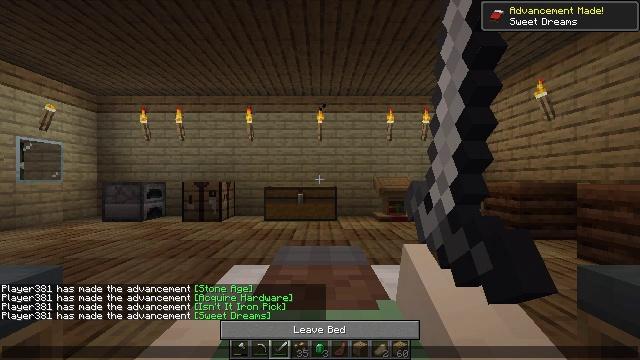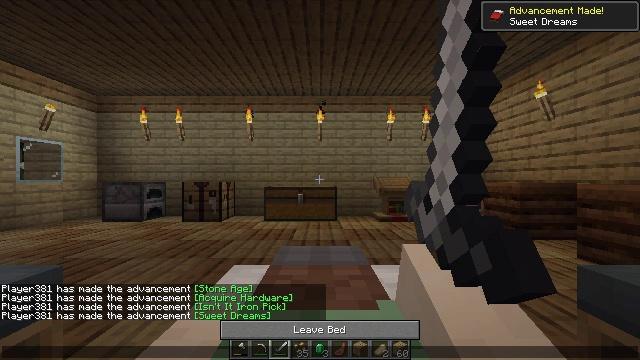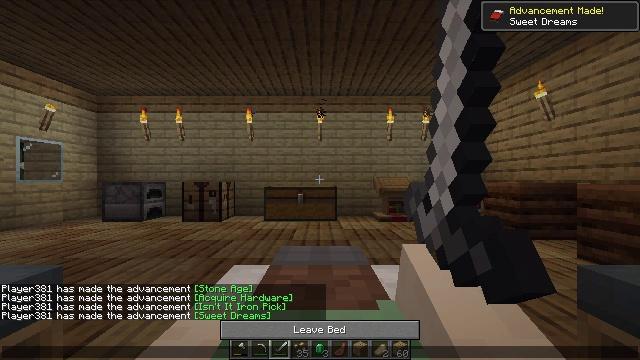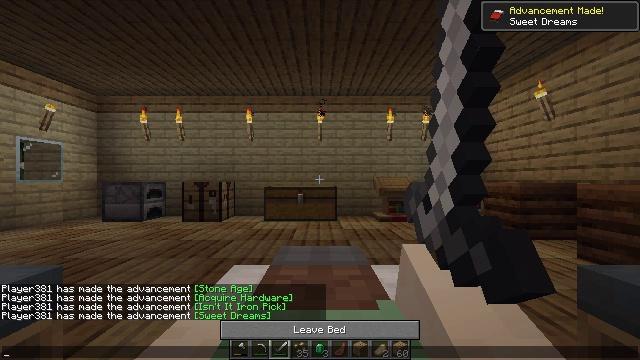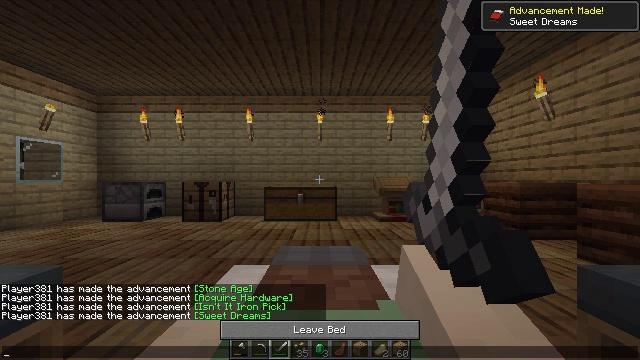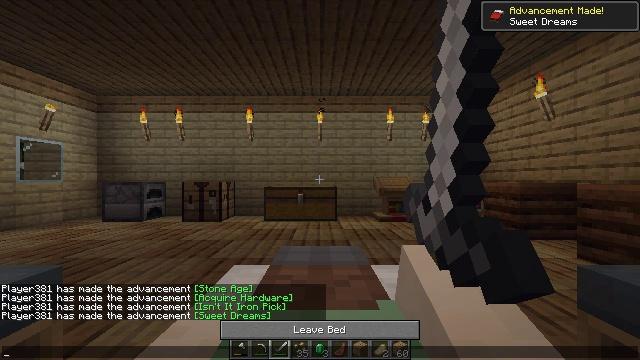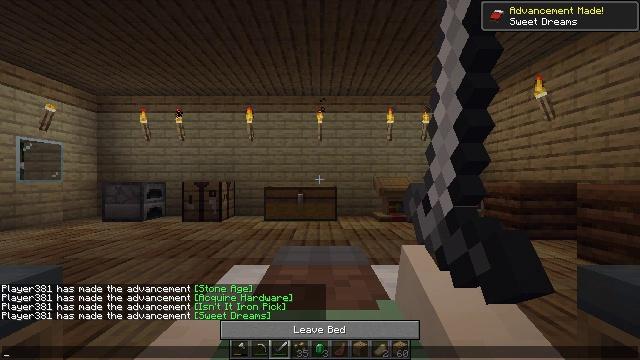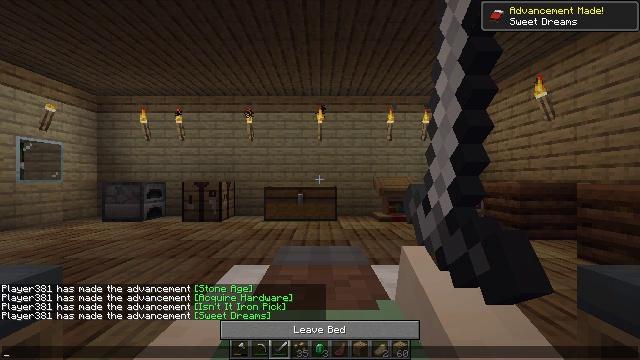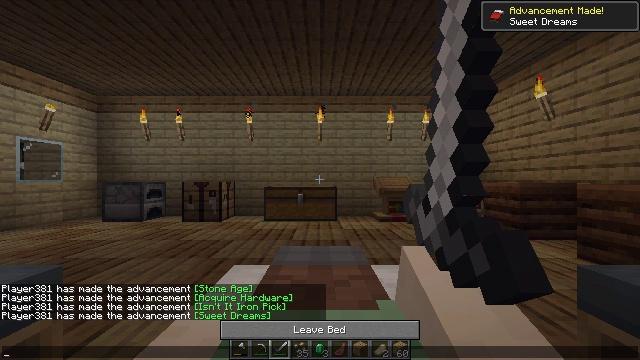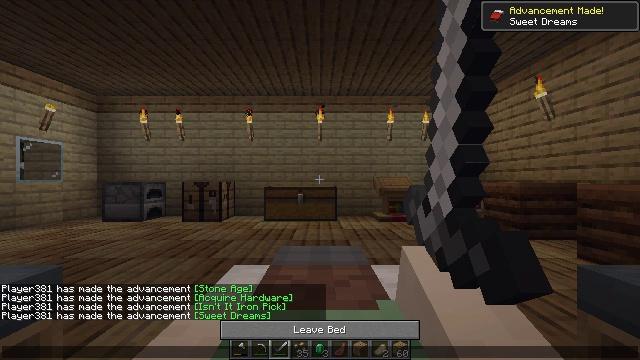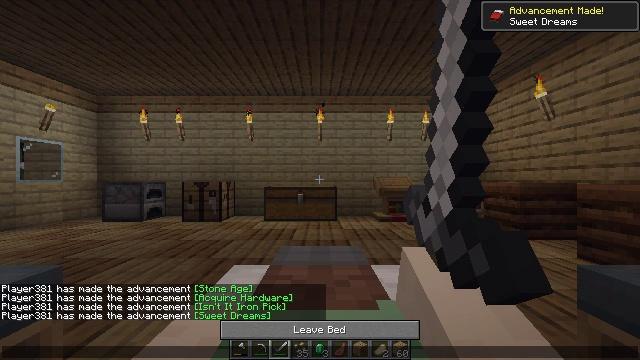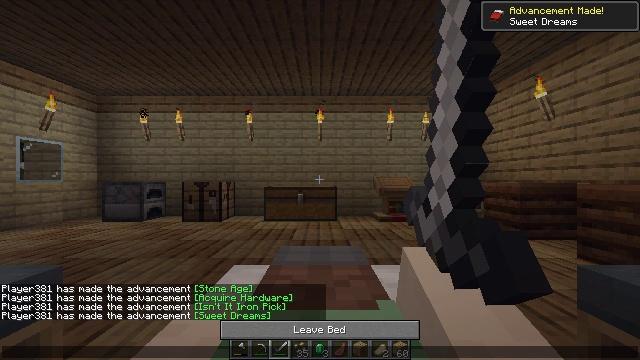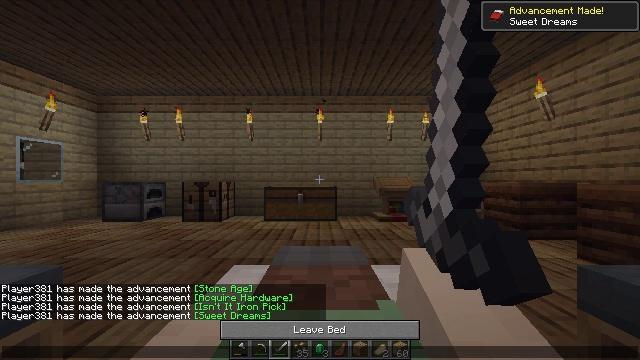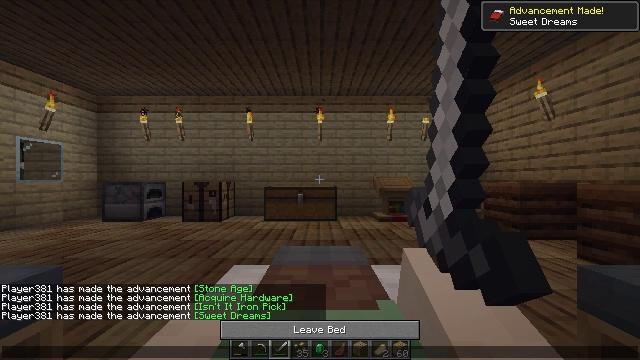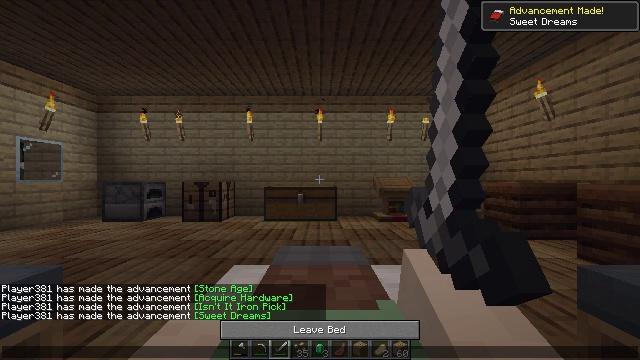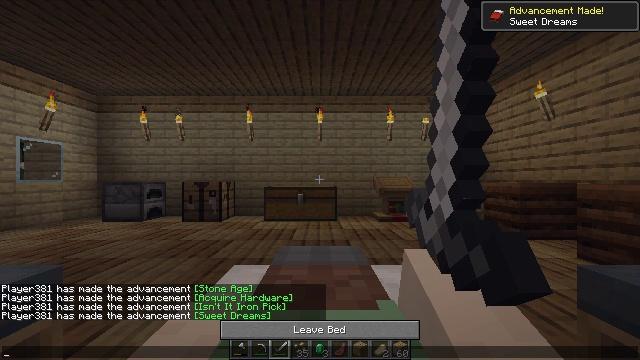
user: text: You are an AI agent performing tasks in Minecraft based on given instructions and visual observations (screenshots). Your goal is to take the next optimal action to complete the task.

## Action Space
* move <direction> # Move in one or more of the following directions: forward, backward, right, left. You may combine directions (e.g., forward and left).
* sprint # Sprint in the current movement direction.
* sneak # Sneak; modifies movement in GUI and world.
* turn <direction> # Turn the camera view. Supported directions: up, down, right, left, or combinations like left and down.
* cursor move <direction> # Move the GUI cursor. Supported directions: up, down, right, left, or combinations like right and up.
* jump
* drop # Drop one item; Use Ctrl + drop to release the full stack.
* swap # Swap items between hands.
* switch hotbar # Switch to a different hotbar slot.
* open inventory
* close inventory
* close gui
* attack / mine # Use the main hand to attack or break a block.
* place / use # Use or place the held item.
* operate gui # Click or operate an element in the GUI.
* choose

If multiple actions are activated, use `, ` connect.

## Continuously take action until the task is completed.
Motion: motion action
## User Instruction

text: Gather beetroots by breaking the plants.
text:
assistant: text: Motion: no_op
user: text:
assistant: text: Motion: no_op
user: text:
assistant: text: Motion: no_op
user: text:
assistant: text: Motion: no_op
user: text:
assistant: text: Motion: no_op
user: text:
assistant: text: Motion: no_op
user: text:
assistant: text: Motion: no_op
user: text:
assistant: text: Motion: no_op
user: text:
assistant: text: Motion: no_op
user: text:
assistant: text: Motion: no_op
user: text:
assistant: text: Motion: no_op
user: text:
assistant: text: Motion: no_op
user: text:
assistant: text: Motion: no_op
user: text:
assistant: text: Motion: no_op
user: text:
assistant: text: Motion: no_op
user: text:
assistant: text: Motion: no_op
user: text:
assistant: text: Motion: no_op
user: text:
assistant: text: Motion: no_op
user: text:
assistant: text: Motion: no_op
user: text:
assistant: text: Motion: no_op
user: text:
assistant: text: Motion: no_op
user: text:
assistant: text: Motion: no_op
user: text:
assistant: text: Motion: no_op
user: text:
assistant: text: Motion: no_op
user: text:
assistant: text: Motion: no_op
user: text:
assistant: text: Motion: no_op
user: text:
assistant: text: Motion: no_op
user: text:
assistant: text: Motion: no_op
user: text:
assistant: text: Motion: no_op
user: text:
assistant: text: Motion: no_op